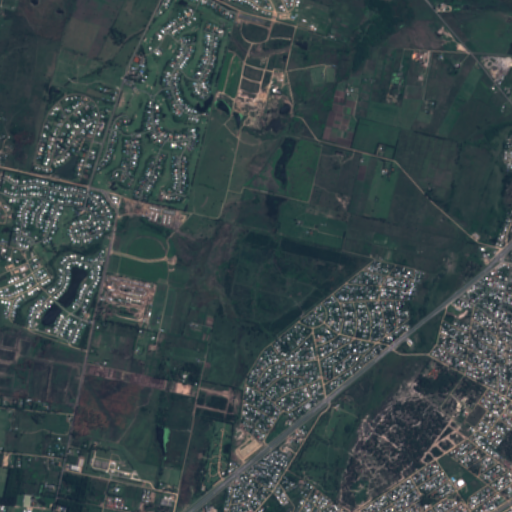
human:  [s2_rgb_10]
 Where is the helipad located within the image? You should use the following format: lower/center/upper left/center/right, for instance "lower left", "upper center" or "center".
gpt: The helipad is located in the lower left of the image.
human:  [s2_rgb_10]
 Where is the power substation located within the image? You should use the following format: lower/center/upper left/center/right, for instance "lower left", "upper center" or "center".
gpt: The power substation is located in the lower left of the image.
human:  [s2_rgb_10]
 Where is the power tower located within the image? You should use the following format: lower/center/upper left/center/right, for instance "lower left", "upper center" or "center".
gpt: The power tower is located in the lower left of the image.
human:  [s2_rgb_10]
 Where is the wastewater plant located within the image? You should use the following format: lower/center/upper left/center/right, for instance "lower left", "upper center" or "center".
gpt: The wastewater plant is located in the lower left of the image.
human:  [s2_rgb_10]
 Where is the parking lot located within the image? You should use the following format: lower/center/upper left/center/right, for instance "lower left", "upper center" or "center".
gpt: There is no parking lot in the image.